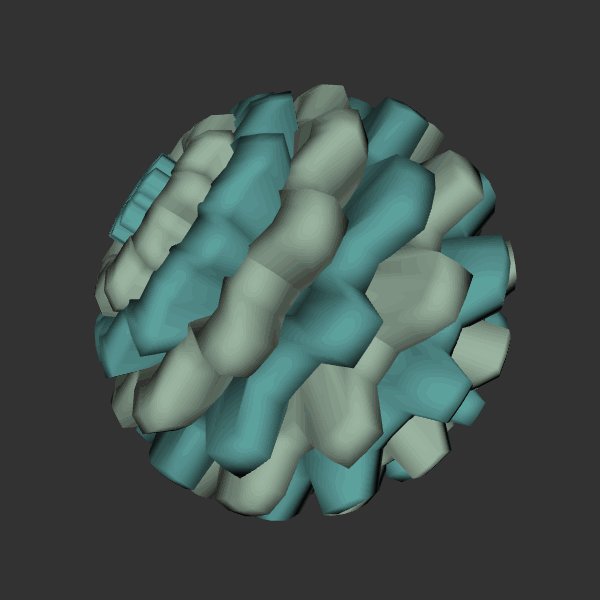
Background: dark